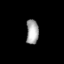
Tissue: lung
Cell type: Epithelial cells
Senescence score: 0.6079
Nuclear area (px): 297
Mean DAPI intensity: 166.754